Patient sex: M
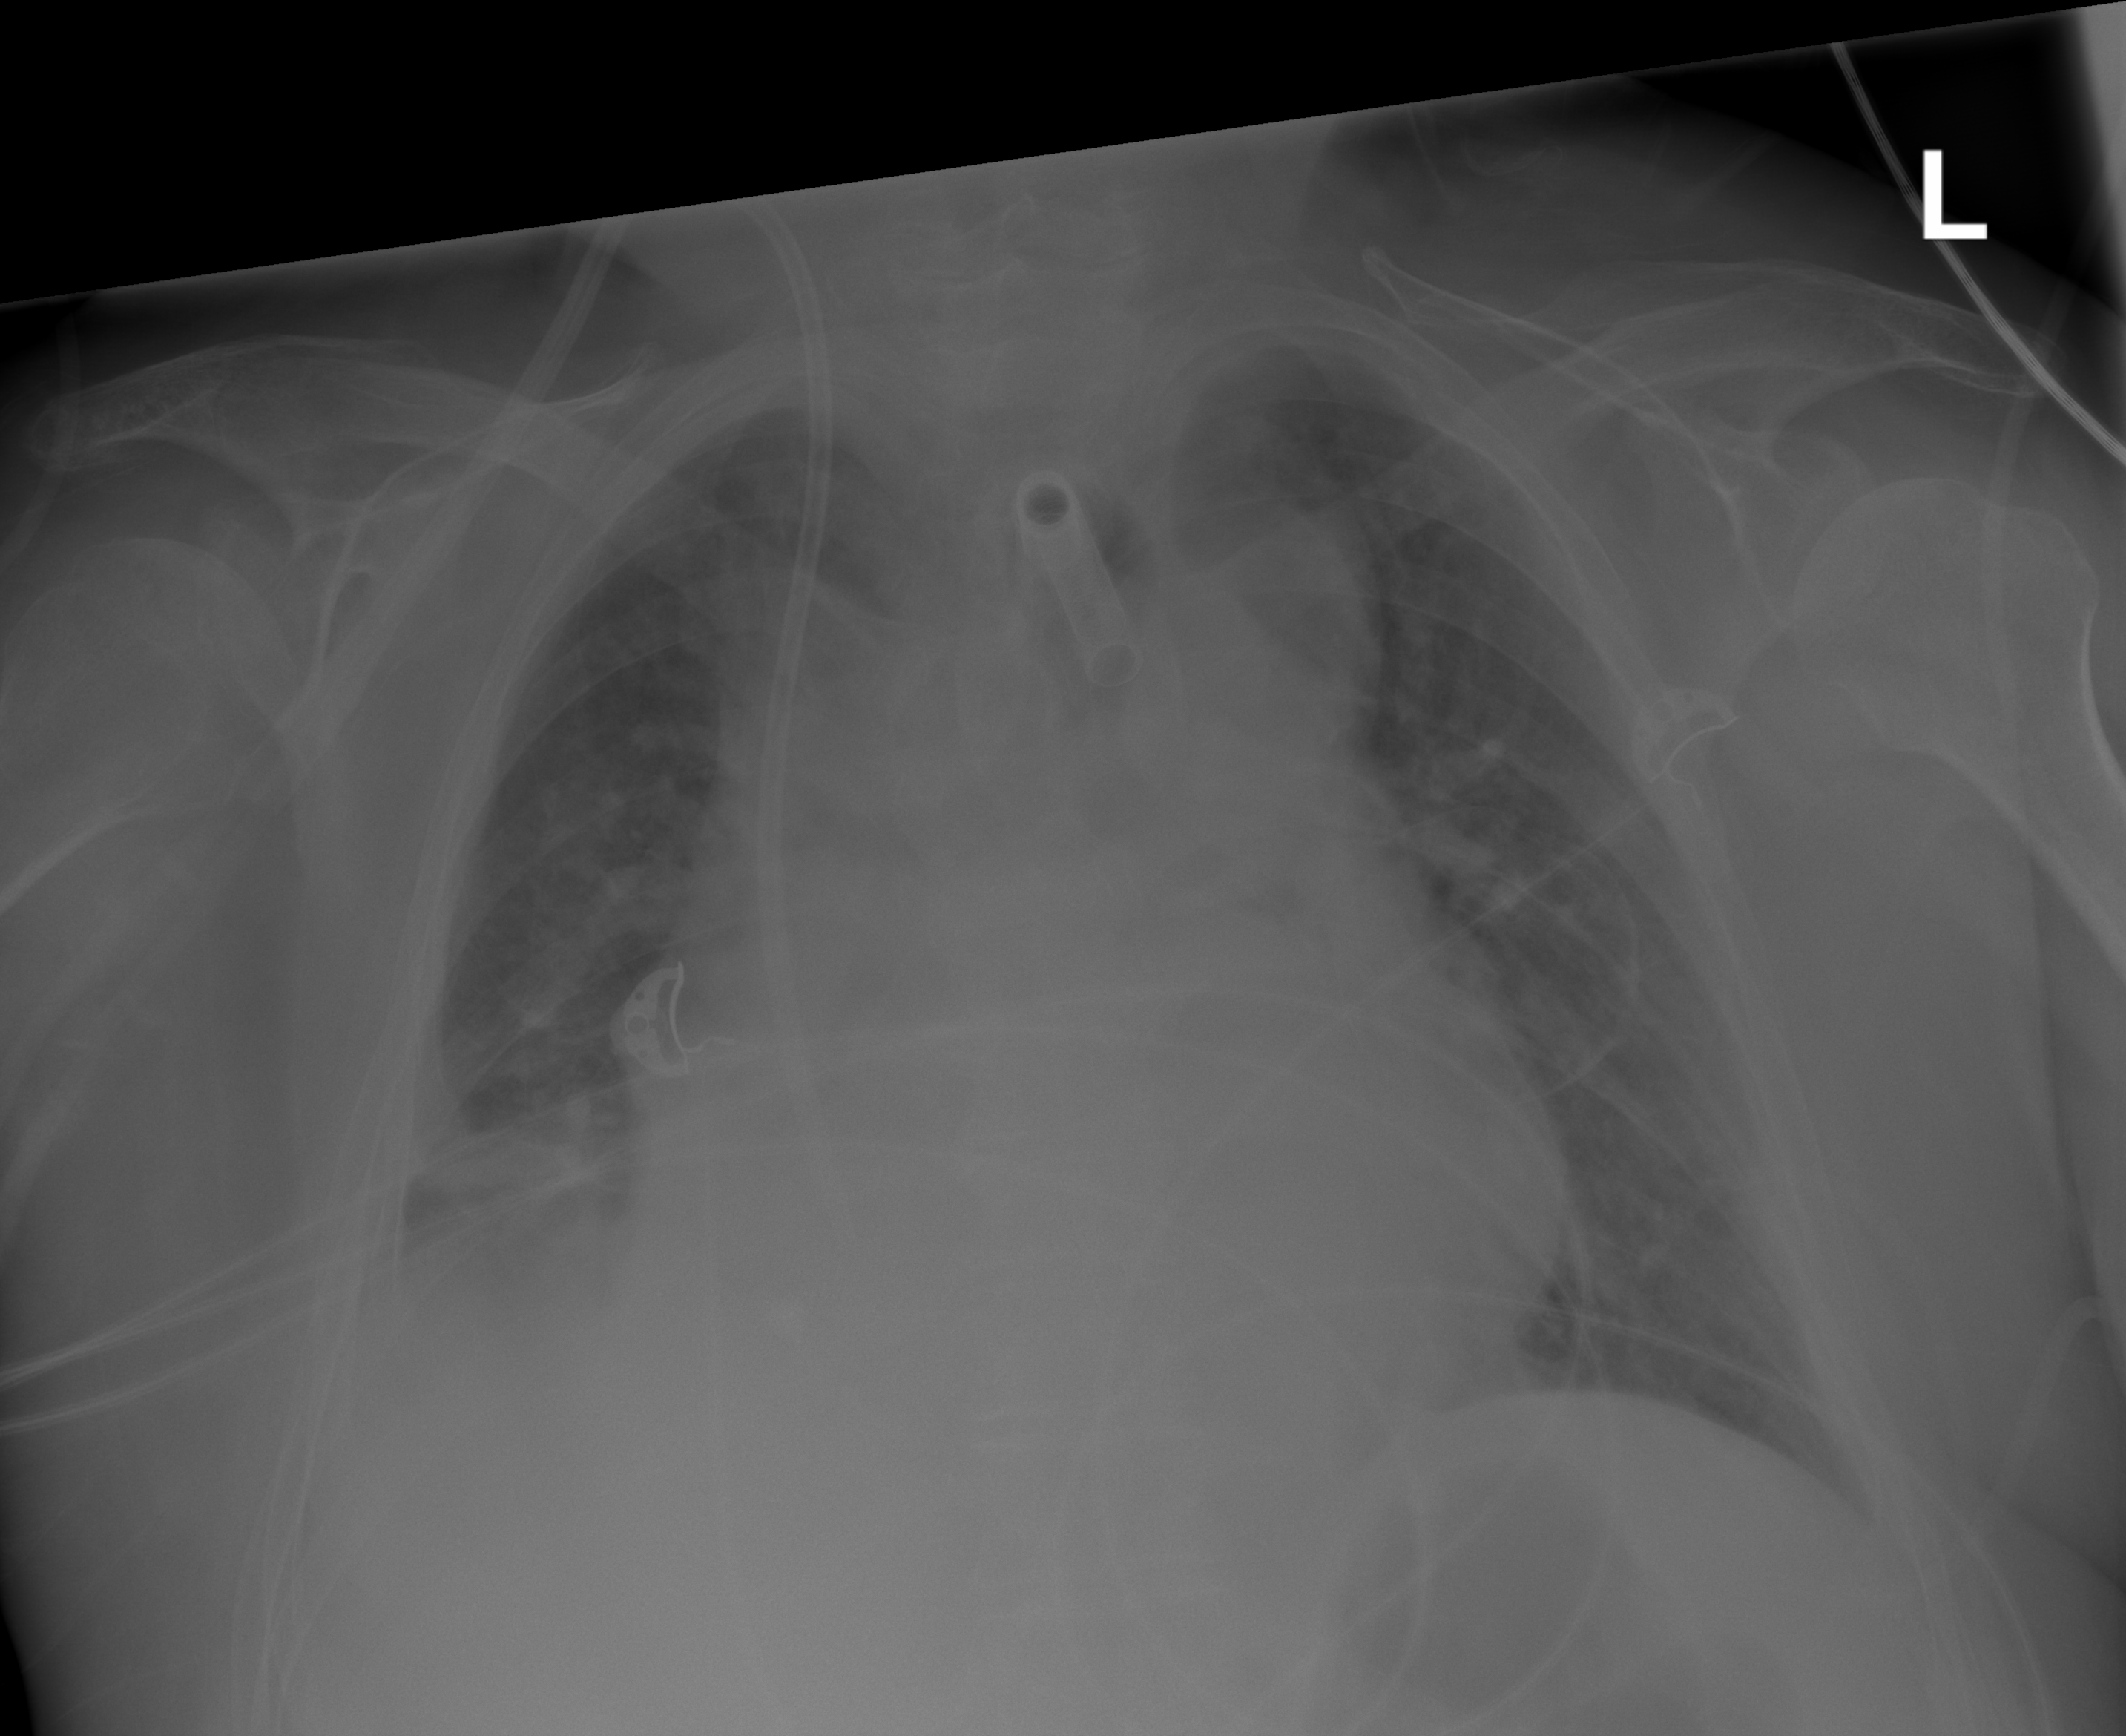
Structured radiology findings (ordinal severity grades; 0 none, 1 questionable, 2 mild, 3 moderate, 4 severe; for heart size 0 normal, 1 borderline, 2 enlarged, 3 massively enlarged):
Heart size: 3
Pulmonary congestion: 2
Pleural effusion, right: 2
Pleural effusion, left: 0
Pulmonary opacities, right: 0
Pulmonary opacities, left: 0
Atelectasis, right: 2
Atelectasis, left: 0